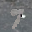
Label: 9